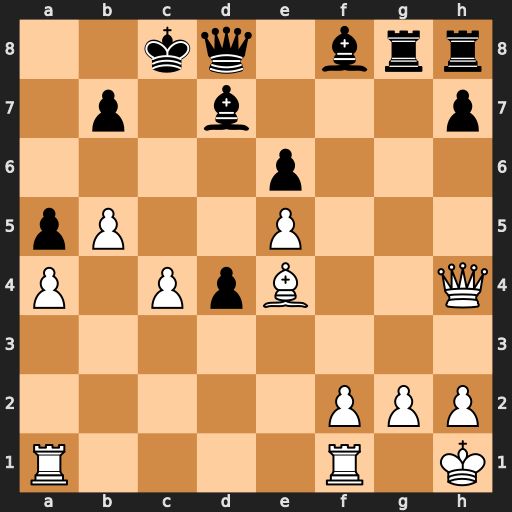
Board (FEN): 2kq1brr/1p1b3p/4p3/pP2P3/P1PpB2Q/8/5PPP/R4R1K
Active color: w
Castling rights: -
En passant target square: -
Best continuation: Bxb7+ Kxb7 Qxd8